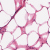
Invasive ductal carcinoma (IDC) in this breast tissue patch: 0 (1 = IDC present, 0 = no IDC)